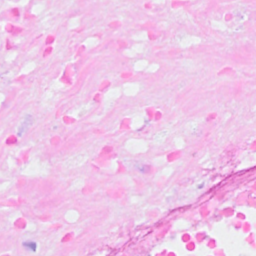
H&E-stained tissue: Breast